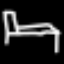
Label: bed